Interaction volume radius: 5 \u00c5
Interaction volume height: 10 \u00c5
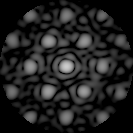
Disorder parameter: 0.3046